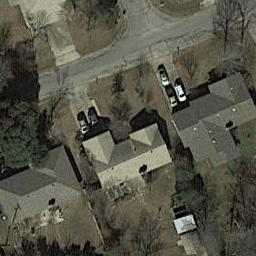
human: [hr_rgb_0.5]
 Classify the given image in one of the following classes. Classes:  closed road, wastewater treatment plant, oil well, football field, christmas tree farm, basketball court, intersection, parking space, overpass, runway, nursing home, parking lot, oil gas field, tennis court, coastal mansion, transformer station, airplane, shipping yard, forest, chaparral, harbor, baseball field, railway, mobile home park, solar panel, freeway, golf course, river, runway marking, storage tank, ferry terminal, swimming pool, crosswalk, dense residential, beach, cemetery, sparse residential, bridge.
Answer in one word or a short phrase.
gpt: sparse residential